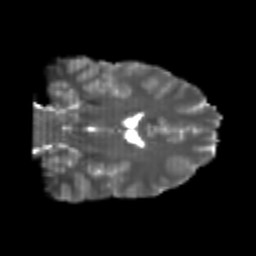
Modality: T2w
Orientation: coronal
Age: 24
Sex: male
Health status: healthy
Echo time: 0.074 s